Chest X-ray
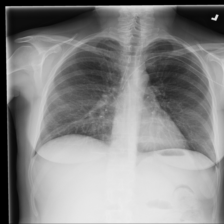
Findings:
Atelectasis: negative
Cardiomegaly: negative
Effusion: negative
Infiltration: positive
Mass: negative
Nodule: negative
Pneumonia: negative
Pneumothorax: negative
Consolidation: negative
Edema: negative
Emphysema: negative
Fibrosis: negative
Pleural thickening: negative
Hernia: negative